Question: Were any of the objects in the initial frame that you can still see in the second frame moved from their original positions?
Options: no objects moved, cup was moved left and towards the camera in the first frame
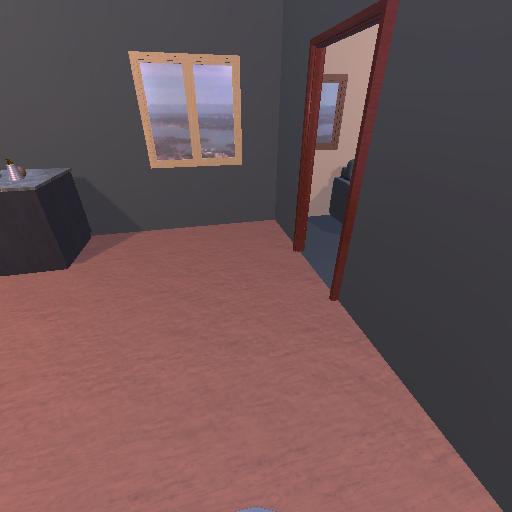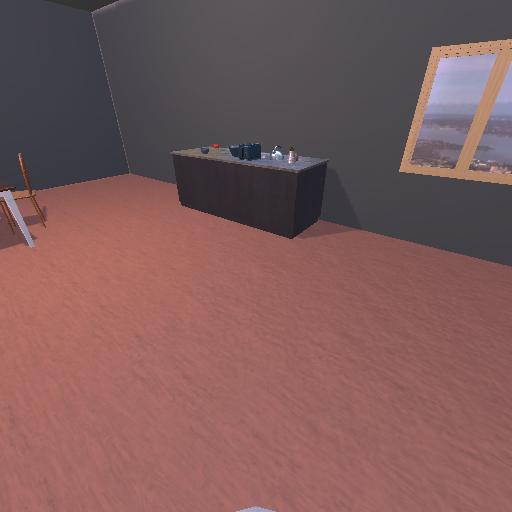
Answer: no objects moved